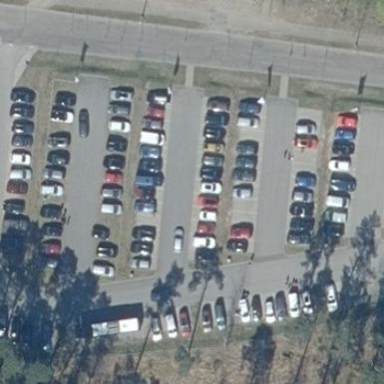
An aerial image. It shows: Parking area with surface.